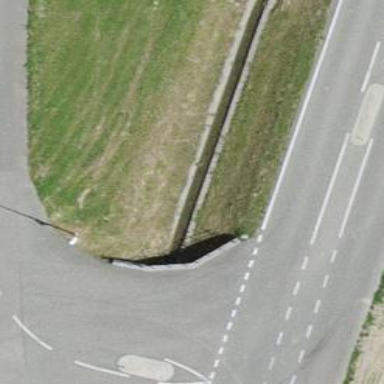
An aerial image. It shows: There is tunnel.